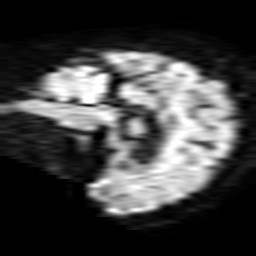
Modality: TRACE
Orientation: sagittal
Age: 68
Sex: female
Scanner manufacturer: philips
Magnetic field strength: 1.5 T
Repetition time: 4.694 s
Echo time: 0.07764 s